Question: I would like to compile the project every time I save, but in properties this option is greyed, so for any change I do I have to click save then clean and build.

How can I do to avoid to clean and build for every code modification?
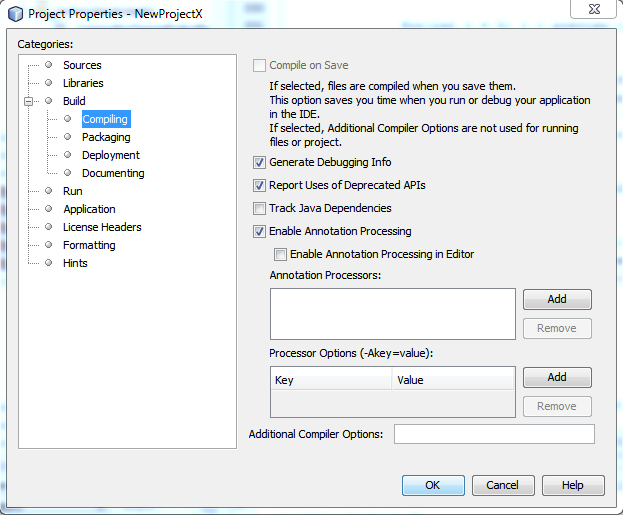
Answer: Change your netbeans project's project.properties like below.
1. Find below line in project.properties file compile.on.save.unsupported.javafx=true
2. Change this value to set to false compile.on.save.unsupported.javafx=false
3. After change this file, compile on save option will be enabled and you are good to go.